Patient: sex M, age 57
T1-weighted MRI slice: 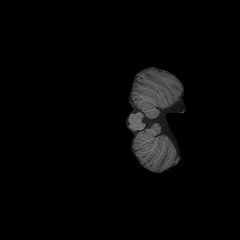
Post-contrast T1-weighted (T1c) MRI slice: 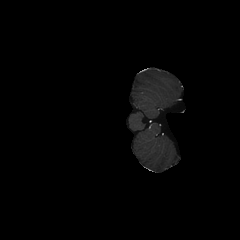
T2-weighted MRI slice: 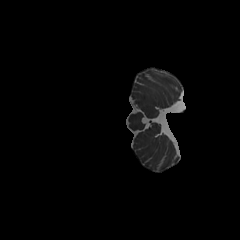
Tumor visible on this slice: no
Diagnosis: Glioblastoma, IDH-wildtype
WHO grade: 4